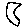
Label: moon